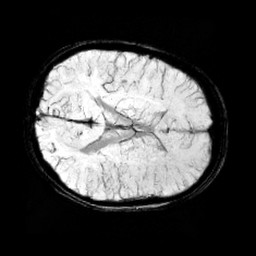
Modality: minIP
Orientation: axial
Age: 10
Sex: male
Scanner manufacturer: siemens
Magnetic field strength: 3 T
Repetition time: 0.027 s
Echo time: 0.02 s